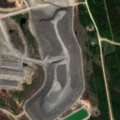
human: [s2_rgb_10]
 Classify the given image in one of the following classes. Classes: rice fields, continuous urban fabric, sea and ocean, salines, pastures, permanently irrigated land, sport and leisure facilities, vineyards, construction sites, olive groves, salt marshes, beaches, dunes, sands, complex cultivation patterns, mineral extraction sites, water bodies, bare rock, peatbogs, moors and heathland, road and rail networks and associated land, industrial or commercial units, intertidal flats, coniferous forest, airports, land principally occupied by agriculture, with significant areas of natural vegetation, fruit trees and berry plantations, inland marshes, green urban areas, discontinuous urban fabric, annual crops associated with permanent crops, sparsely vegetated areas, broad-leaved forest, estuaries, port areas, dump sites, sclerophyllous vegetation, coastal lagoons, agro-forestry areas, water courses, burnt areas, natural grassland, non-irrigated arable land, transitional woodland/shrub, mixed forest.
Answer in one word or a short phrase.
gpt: mineral extraction sites, coniferous forest